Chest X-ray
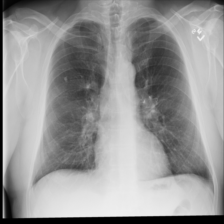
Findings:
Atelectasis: negative
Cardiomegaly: negative
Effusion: negative
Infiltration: negative
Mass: negative
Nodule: negative
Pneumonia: negative
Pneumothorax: negative
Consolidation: negative
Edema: negative
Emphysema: negative
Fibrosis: negative
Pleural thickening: negative
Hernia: negative